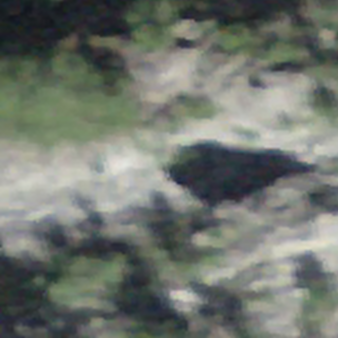
Label: bouldering_area